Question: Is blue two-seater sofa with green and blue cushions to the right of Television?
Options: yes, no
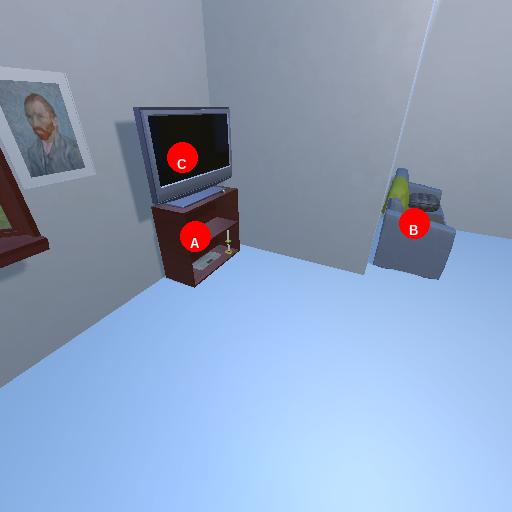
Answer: yes